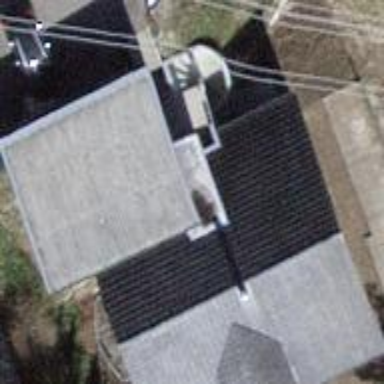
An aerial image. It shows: Building with flat roof.